Current action and preconditions to check: trajectory_clear

Your task: For each precondition in the list above, predict whether it will hold at this action.

Consider the current scene as observed from the mobile robot's camera, and analyze the predicted future states of all dynamic agents (e.g., people, animals, vehicles, or any moving entities) within the NEXT SECOND.

IMPORTANT: Only answer "very likely" if you are absolutely certain—based on strong, clear evidence—that a dynamic agent will violate the precondition in the predicted future state. Do NOT answer "very likely" for unlikely, ambiguous, or low-probability risks.

Ask yourself for each precondition: Is there a high probability, with clear and convincing evidence, that the predicted future states of any dynamic agent will interfere with the predicted future state of the currently executing action within the NEXT SECOND, causing that precondition to fail?

Assess the risk level based on these predictions. Use "likely" or "very likely" if motions create a clear risk of interference.

Use "neutral" or "improbable" if agents are nearby but their predicted paths are clearly diverging or non-conflicting.

Failure Risk Categories: "very improbable", "improbable", "neutral", "likely", "very likely"

Answer Format: Output ONLY the probability_of_failure value from these categories: "very improbable", "improbable", "neutral", "likely", "very likely"

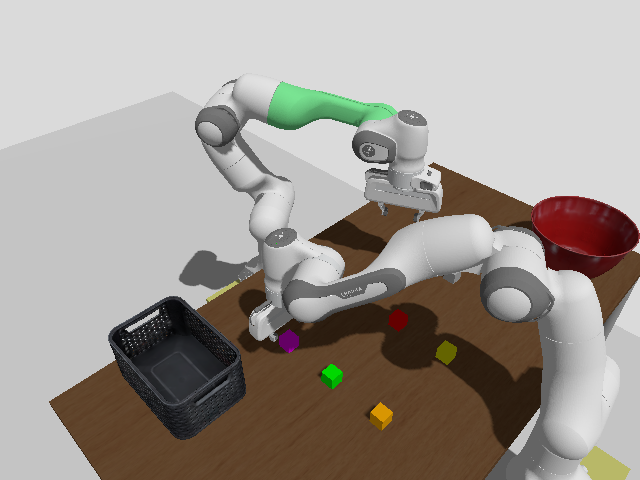

Answer: very improbable